Question: So Sublime Text started to do this:

I'm coding in Python in SublimeREPL. It only happens with Python, so it's not an issue with the theme/color scheme.
How do I get rid of that?
So I get that \ is improper syntax, but my issue is when I get to this line in my code:
'''
filepath = input('Enter file path (note: use \\ instead of \)
')
'''
I don't know how to print that withought having it look awful
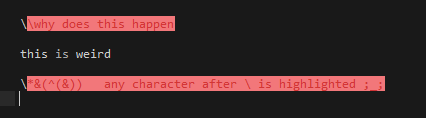
Answer: Check out the <URL>. Here is all of your example text in a normal Python view:

and with Python Improved:

<URL>
So why was this happening? As you said, the text you entered was not valid Python code, but instead of ignoring it the built-in Python syntax definition highlighted it as 'invalid.illegal.unexpected-text.python'. This is because the '\' character can be used as a line-continuation character (for example, your string literal is too long for one line, so you continue it on the next). However, when used, it's supposed to be the last character on the line before the newline. I (or one of the project's contributors) removed this section entirely from Python Improved, although I can't remember at the moment why - it must have been causing bugs elsewhere.
At any rate, I would highly encourage you to use PI anyways. The built-in Python definition is broken in so many ways it's hard to keep track of them -
lack of Python 3 support, lack of consistency in which keywords and built-in function names are defined how, non-robust matching of many legal class and function definitions, no support for some language features, and more.
Python Improved has endeavored to fix all of that, plus add many additional features - they're all listed in the README. We're also working on full Unicode support for all Python identifiers - something that no other language definition currently has, except for one (and we got advice from its developer). A new release should be out pretty soon.